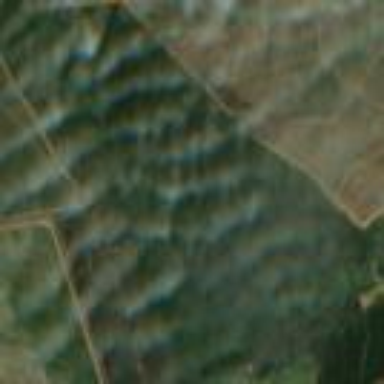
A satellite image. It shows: Cerrado woodland area filled with dense wood vegetation.